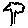
Label: flower